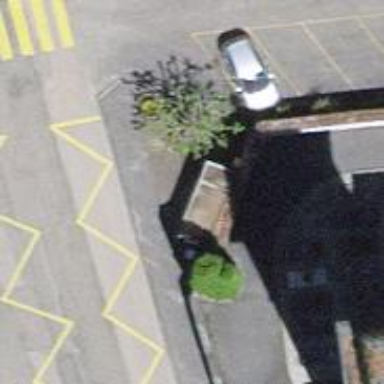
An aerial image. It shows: Bus stop with platform for public transport.